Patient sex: M
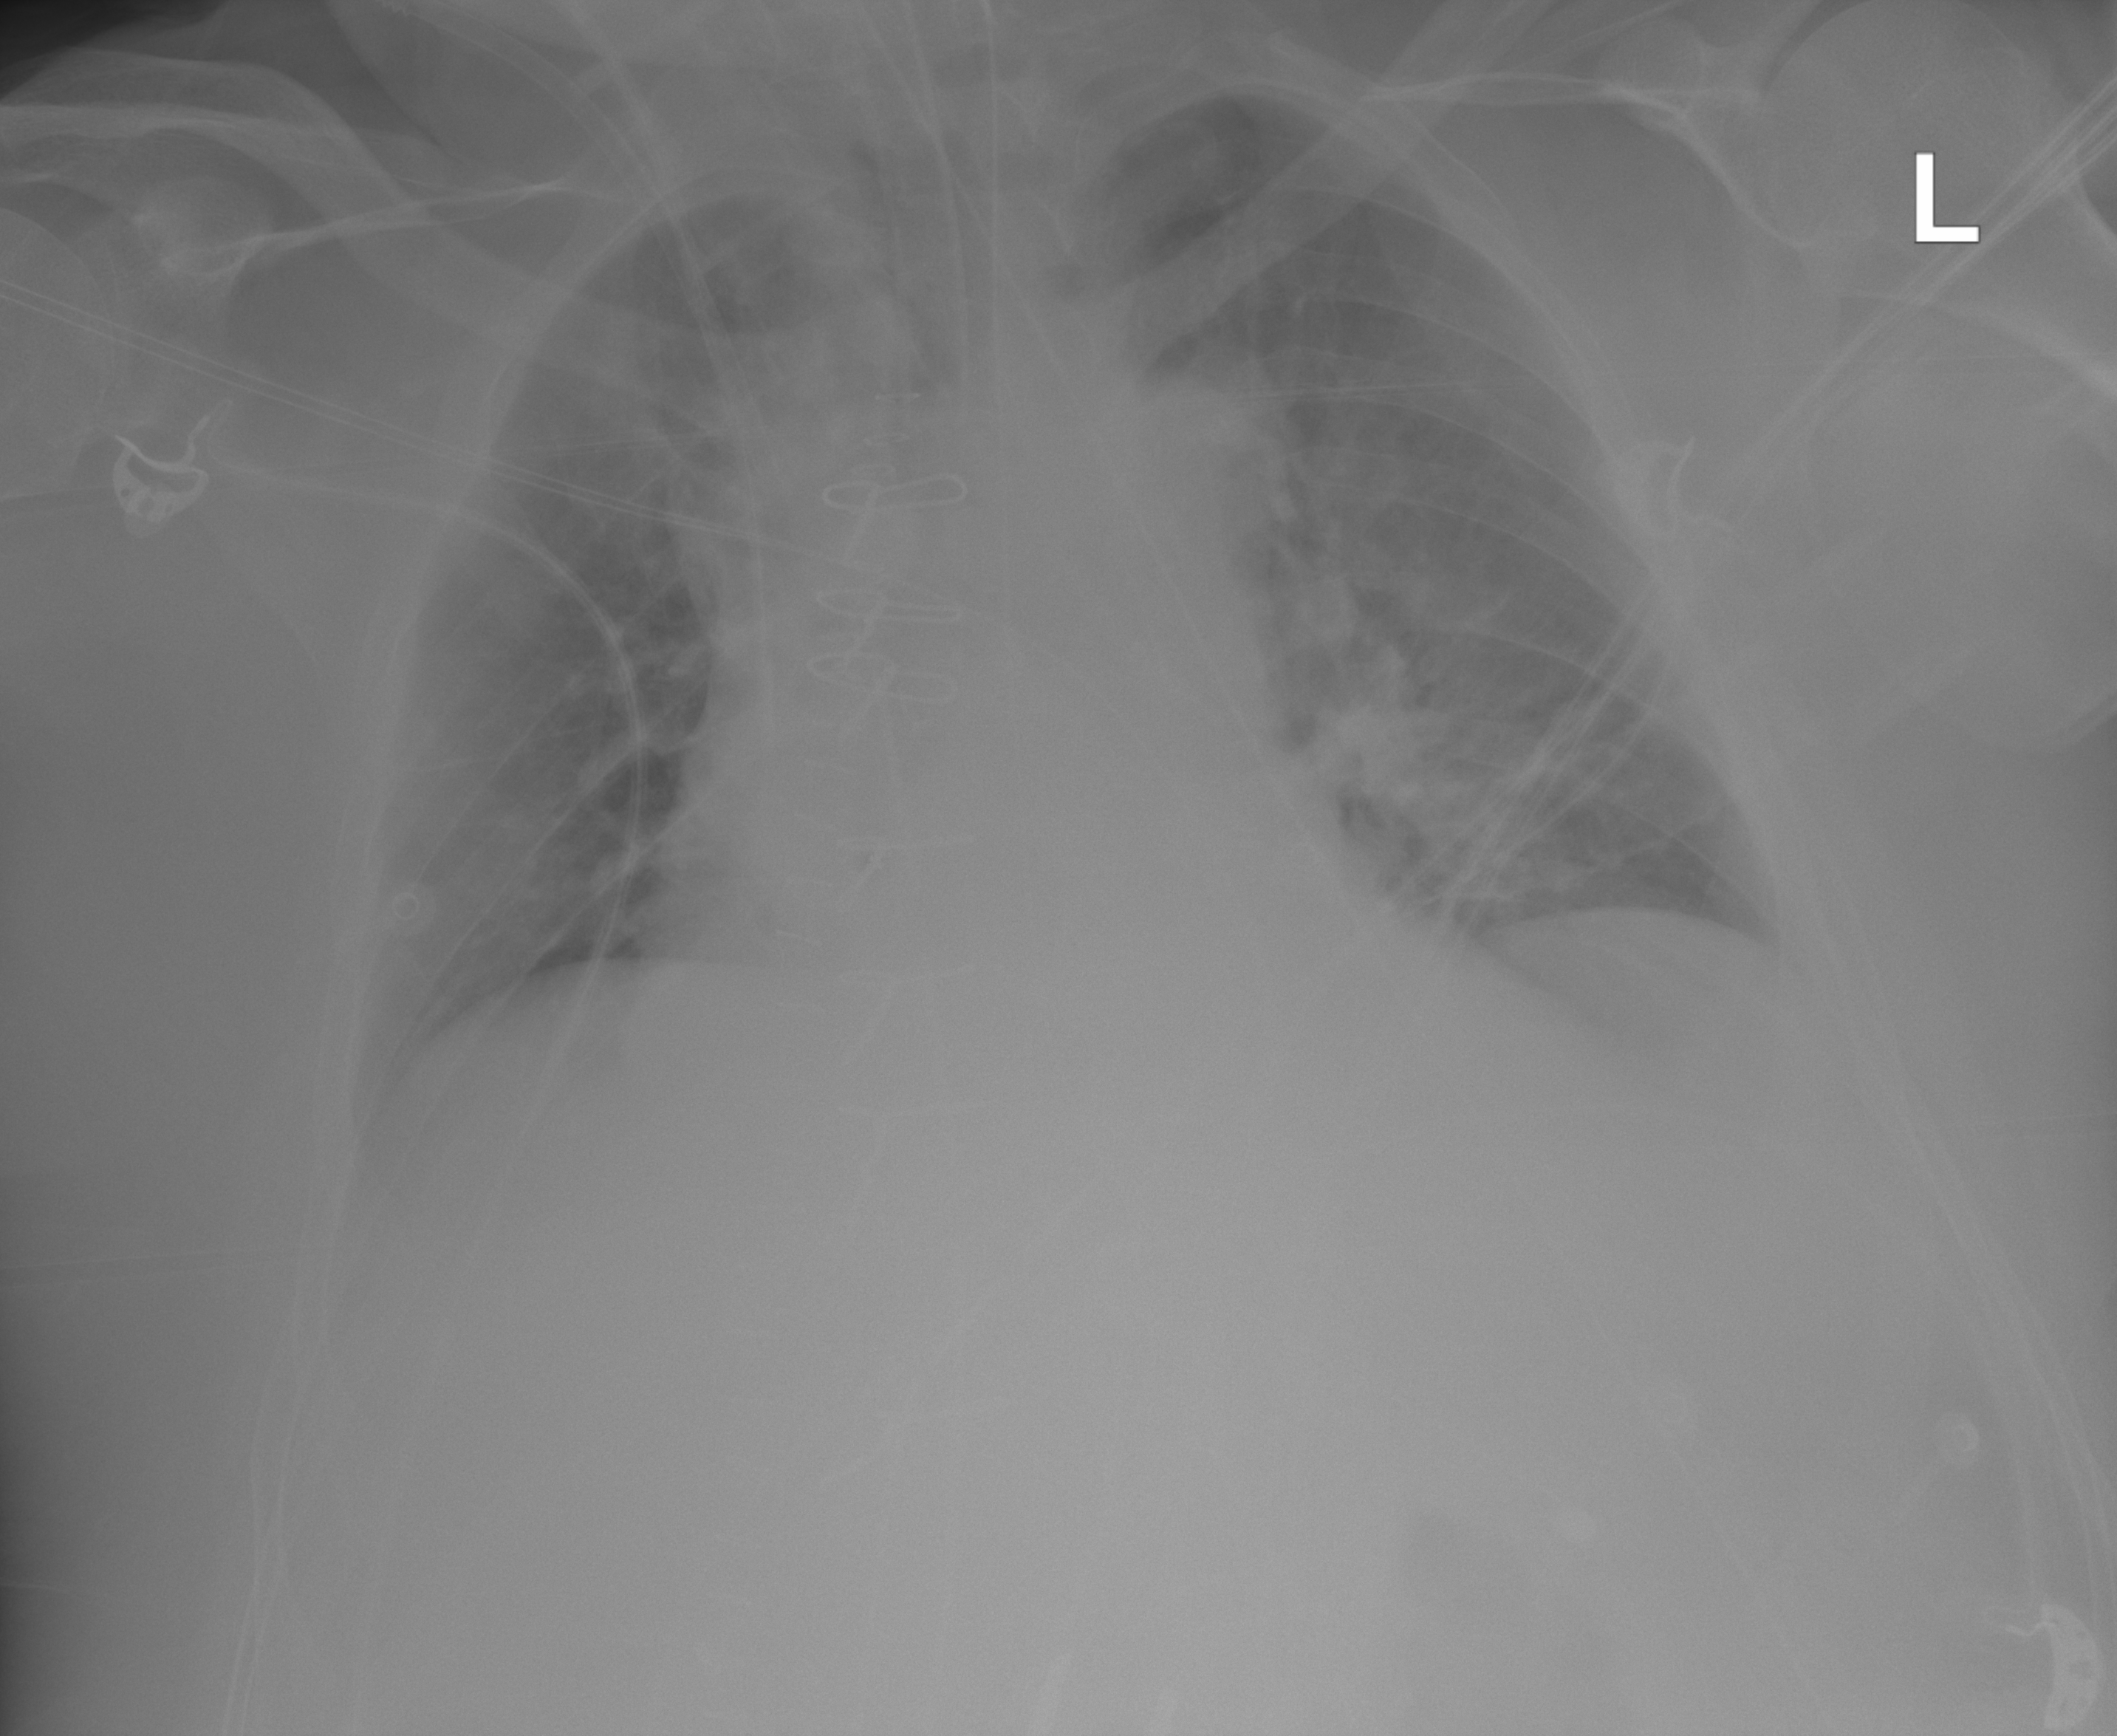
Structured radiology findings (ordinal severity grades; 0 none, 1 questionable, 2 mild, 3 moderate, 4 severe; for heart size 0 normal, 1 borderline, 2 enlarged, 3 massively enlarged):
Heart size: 2
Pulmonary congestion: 3
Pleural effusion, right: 2
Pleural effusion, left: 0
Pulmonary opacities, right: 2
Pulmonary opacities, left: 2
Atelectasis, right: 0
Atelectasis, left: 2